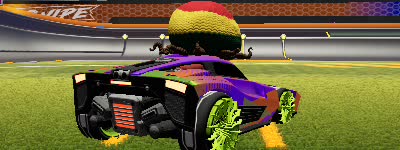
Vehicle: breakout